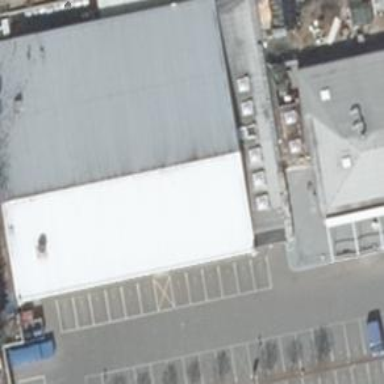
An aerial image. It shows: Supermarket.